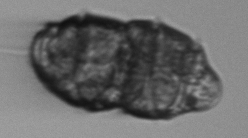
Label: Margalefidinium